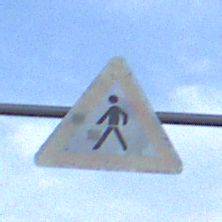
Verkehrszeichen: FussgaengerRechts
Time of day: MorningAfternoon
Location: Outdoor (Nature)
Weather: PartlyCloudy
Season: NotSpecified
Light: Natural